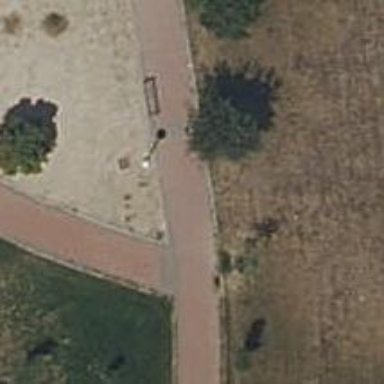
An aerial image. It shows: Dirt footway.